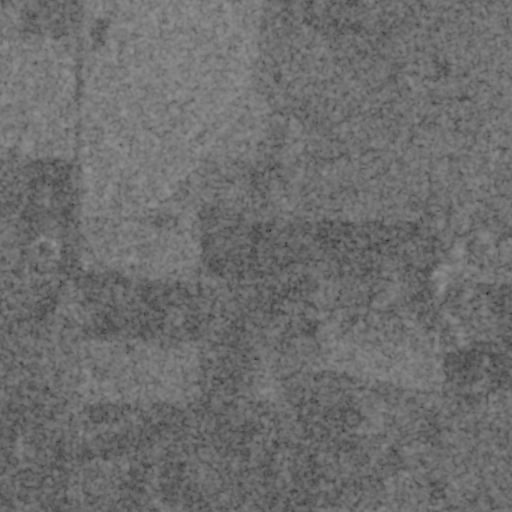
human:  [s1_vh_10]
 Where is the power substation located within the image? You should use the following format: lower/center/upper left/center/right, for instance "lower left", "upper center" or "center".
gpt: The power substation is located in the center left of the image.
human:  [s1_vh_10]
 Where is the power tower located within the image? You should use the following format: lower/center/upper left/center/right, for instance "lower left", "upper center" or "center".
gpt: The power tower is located in the upper of the image.
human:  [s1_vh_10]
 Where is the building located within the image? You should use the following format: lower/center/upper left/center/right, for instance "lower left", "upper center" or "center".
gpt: The building is located in the upper right of the image.
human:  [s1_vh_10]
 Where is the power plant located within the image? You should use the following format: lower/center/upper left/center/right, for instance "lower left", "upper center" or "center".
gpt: There is no power plant in the image.

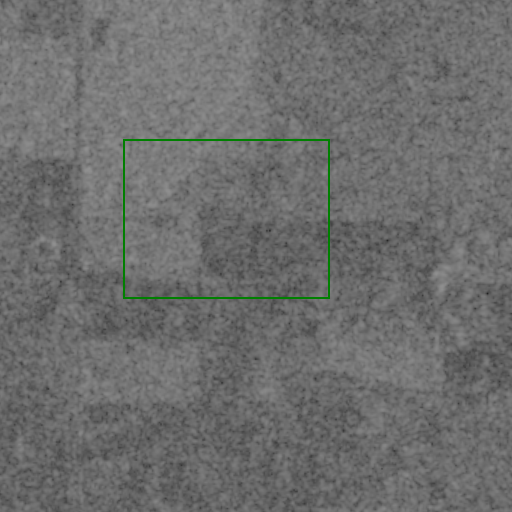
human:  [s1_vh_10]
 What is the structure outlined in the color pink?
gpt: There is no pink outline.
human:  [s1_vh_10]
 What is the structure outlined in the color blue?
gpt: There is no structure outlined in blue.